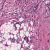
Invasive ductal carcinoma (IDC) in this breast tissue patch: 1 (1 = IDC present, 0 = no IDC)